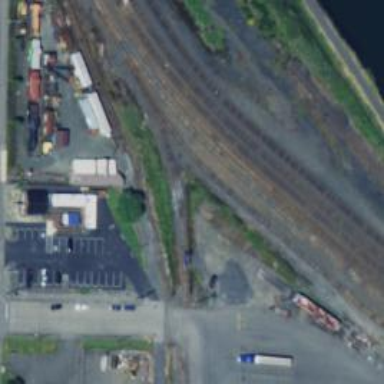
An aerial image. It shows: Rail spur service.